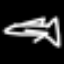
Label: airplane